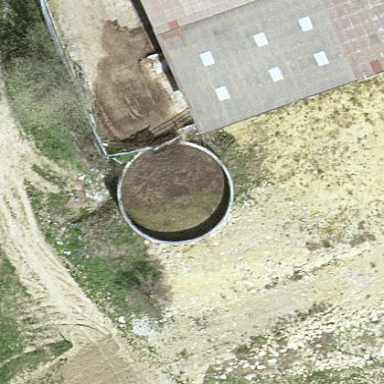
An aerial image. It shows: Slurry tank building with storage tank.